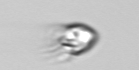
Label: Ciliophora